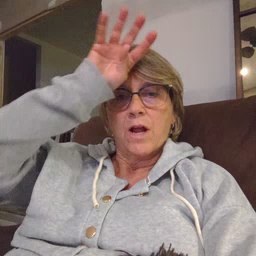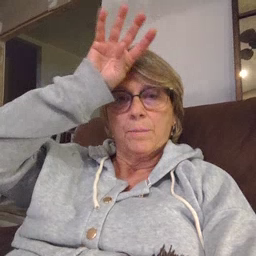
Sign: fireman